Interaction volume radius: 10 \u00c5
Interaction volume height: 10 \u00c5
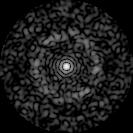
Disorder parameter: 0.8266